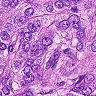
Metastatic tissue present: yes